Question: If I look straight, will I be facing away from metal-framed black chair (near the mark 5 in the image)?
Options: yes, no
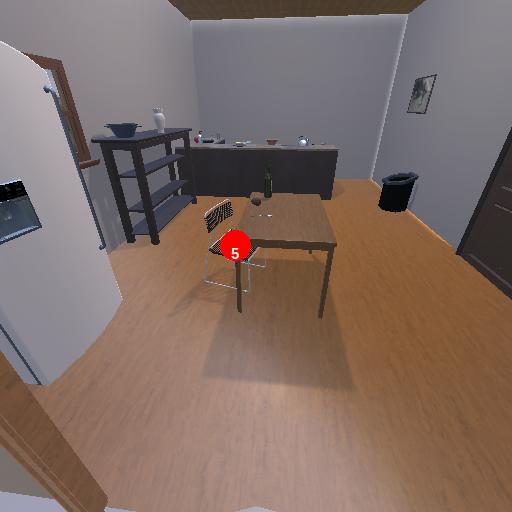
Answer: yes